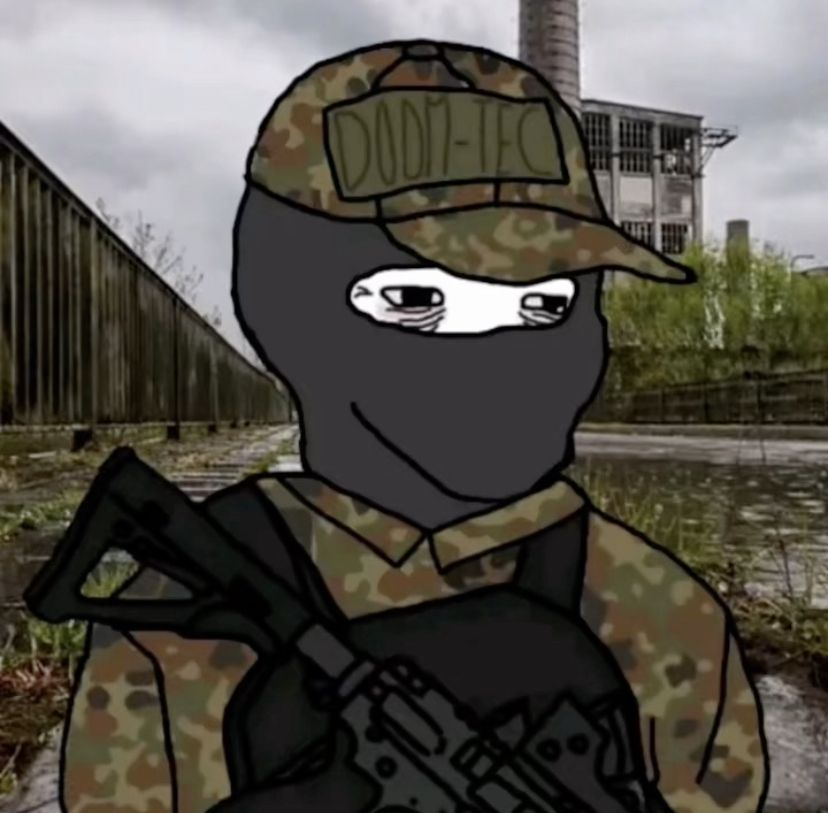
Label: 5_Wojak_with_Background